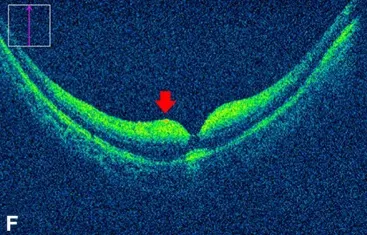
Fundus photography, FFA, and OCT images of the patient. (E,F) thickened and increased reflectivity of the inner retinal layers with a shadowing effect on the outer structures (red arrows). It was difficult to distinguish the inner retinal structure.
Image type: ophthalmic_imaging (oct)